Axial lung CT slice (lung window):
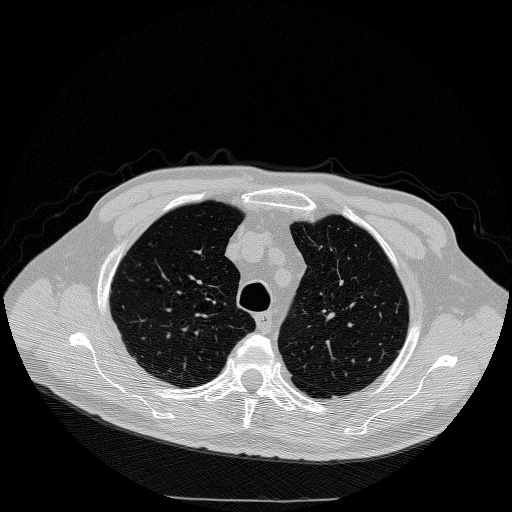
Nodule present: no